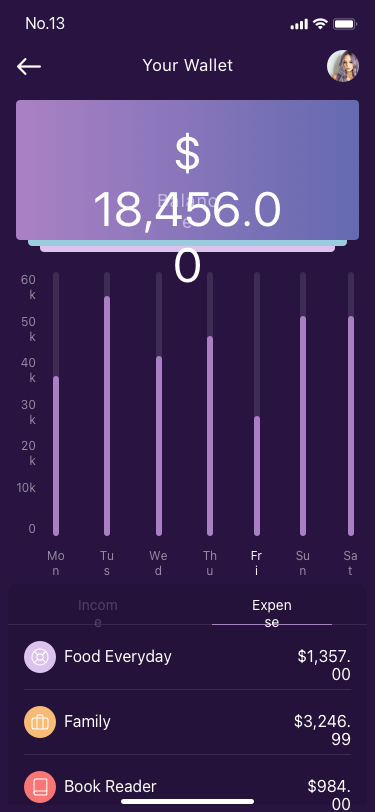
Text in this UI design:
Sale Offer 50%
108 items
List Category
Search Category